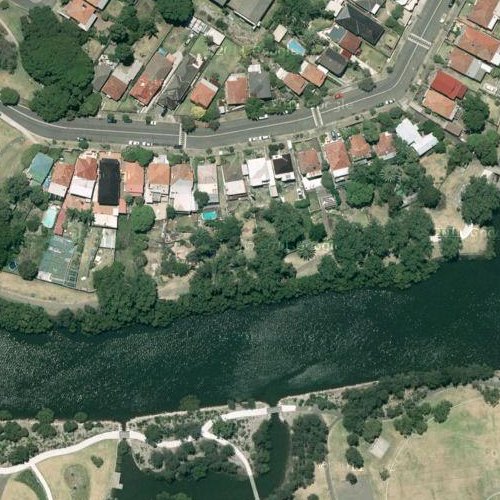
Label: sydney